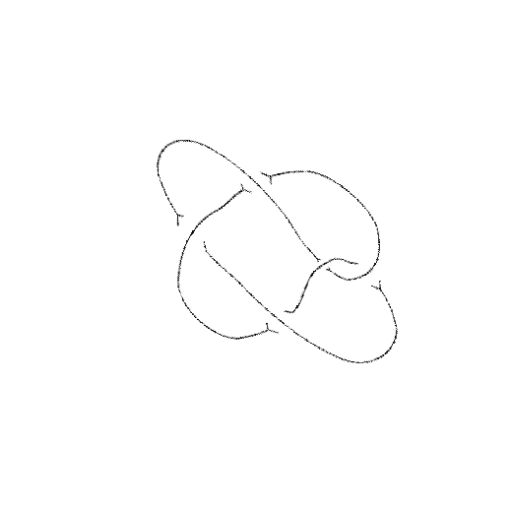
Crossing number: 5